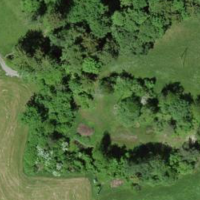
EUNIS habitat code: 25
Species observed at this site:
Epipactis palustris